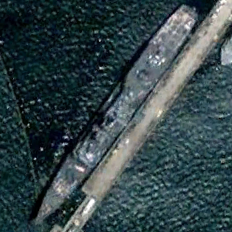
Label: cruiser